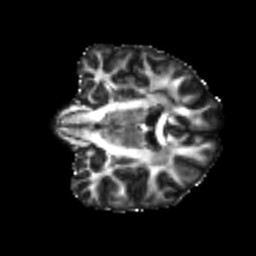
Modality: FA
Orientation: coronal
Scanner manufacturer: siemens
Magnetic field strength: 3 T
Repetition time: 4 s
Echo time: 0.0594 s